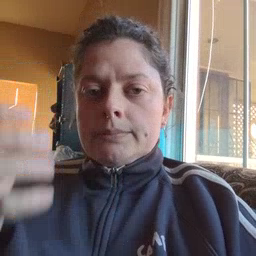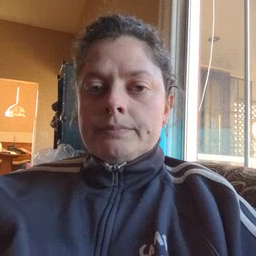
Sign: mad